Current action and preconditions to check: trajectory_clear

Your task: For each precondition in the list above, predict whether it will hold at this action.

Consider the current scene as observed from the mobile robot's camera, and analyze the predicted future states of all dynamic agents (e.g., people, animals, vehicles, or any moving entities) within the NEXT SECOND.

IMPORTANT: Only answer "very likely" if you are absolutely certain—based on strong, clear evidence—that a dynamic agent will violate the precondition in the predicted future state. Do NOT answer "very likely" for unlikely, ambiguous, or low-probability risks.

Ask yourself for each precondition: Is there a high probability, with clear and convincing evidence, that the predicted future states of any dynamic agent will interfere with the predicted future state of the currently executing action within the NEXT SECOND, causing that precondition to fail?

Assess the risk level based on these predictions. Use "likely" or "very likely" if motions create a clear risk of interference.

Use "neutral" or "improbable" if agents are nearby but their predicted paths are clearly diverging or non-conflicting.

Failure Risk Categories: "very improbable", "improbable", "neutral", "likely", "very likely"

Answer Format: Output ONLY the probability_of_failure value from these categories: "very improbable", "improbable", "neutral", "likely", "very likely"

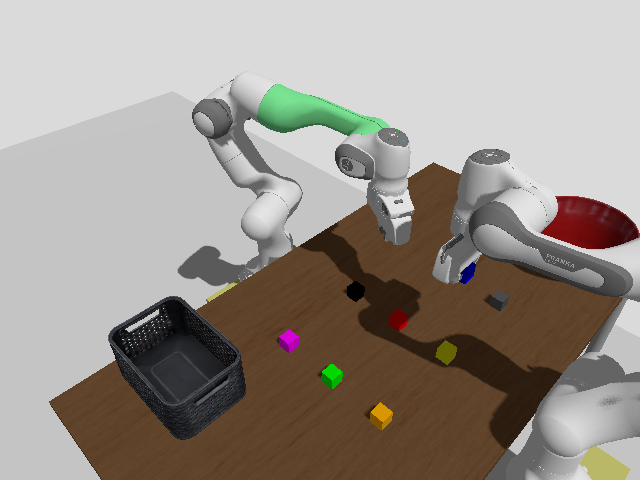

Answer: improbable